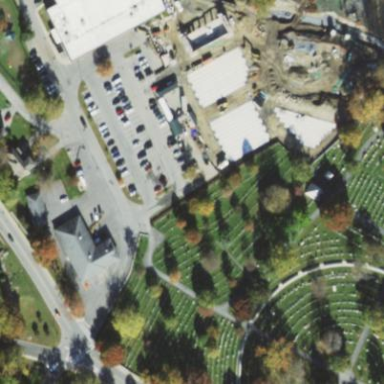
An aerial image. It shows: Sector in the cemetery.